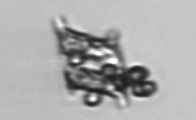
Label: Eucampia